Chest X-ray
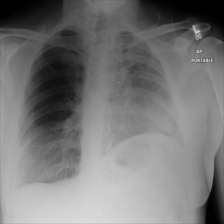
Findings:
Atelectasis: negative
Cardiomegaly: negative
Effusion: negative
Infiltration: negative
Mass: negative
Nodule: negative
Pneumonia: negative
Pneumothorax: negative
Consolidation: negative
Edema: negative
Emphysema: negative
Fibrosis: negative
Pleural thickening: negative
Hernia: negative